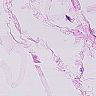
Metastatic tissue present: no